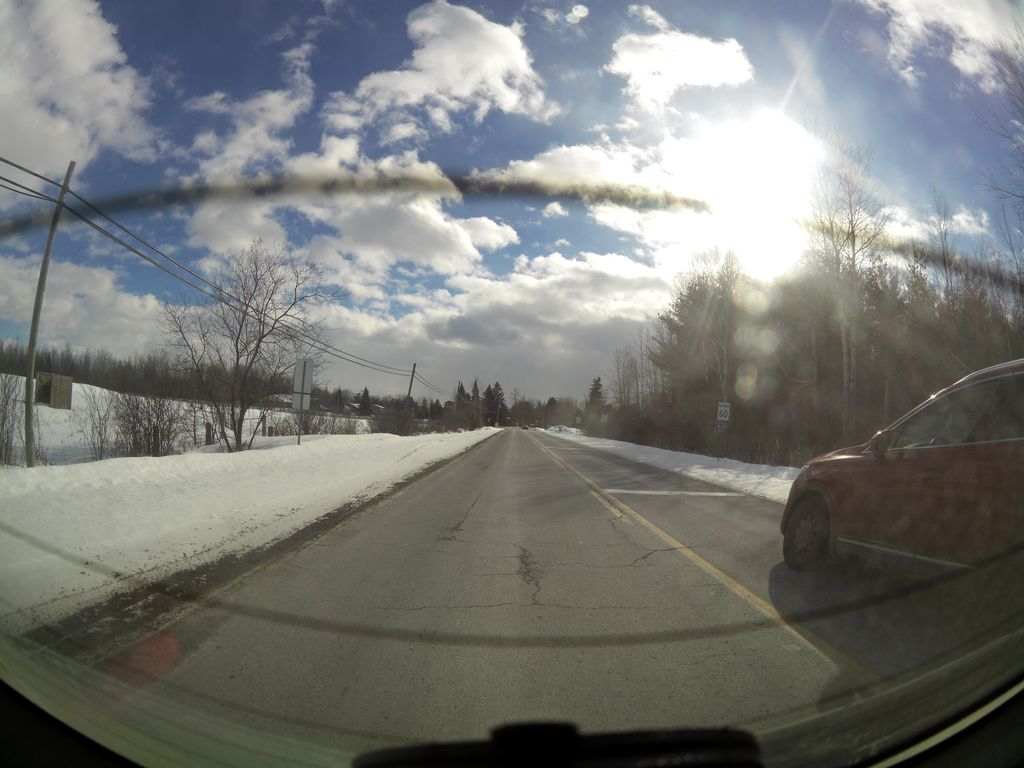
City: ottawa-gatineau